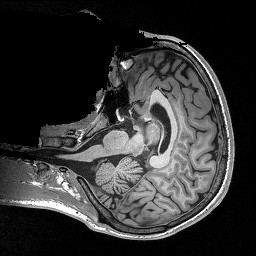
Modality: T1w
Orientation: axial